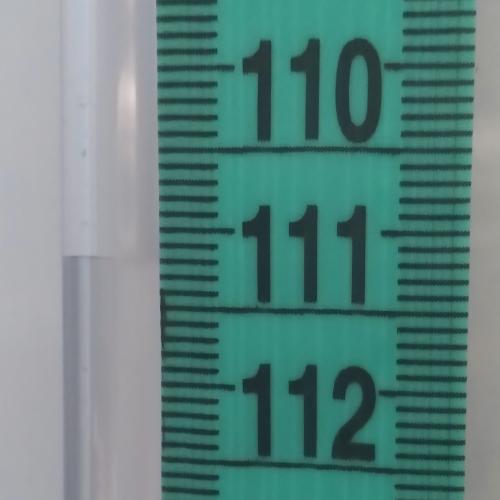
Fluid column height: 111.2 cm